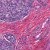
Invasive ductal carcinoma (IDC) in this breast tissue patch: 0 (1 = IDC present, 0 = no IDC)